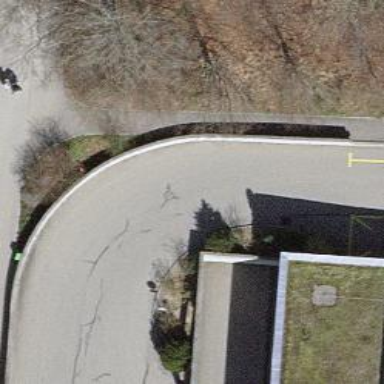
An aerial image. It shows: Retaining wall.